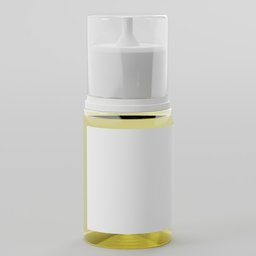
Label: tools